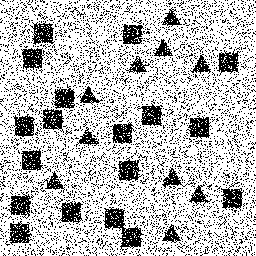
Squares: 18
Triangles: 10
Stars: 0
Total shapes: 28